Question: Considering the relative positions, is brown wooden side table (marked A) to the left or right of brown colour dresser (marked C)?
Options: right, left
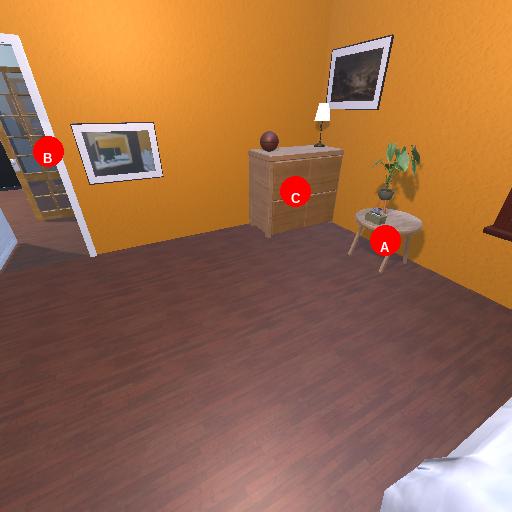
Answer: right